Question: I am trying to normalize an address.
The diagram below shows the relevant tables for this question I believe. I want to know how ZipCodes should be integrated into the model. This would be for international addresses so I know that a Zip/PostalCode is not used everywhere. I think City::ZipCode is 1::0-n (I have read others saying this is not always the case but they never provided evidence). If they are correct then I guess this would be a many-to-many relationship. Since each Address can only have at most one ZipCode while a ZipCode can contain many addresses I am lost at how to normalize this model.
Since the Address may or may not contain a contain a ZipCode I need to refrain from having that as a nullable FK in the Address table.
Just want to emphasize that . It is only used as a reference and to address my concern of where to include zipcodes into the model.

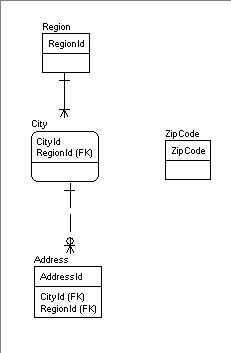
Answer: To normalise the schema you have; add a table Address-ZipCode table, with foreign keys Address ID and Zip Code; and primary key Address Id - identical to that in the Address table. Then include the Zip codes by using a Left Join between address and the new table. The new table will only be populated when an address has a zipcode.
However, I would suggest that if you are trying to accommodate international addresses, the schema you have is likely to be inadequate - you will need multiple address lines and more levels of category than shown in your diagram. Categories missed include country, sub-region, town, and possibly others.
My answer <URL> comprehensively. This is massive overkill unless you are dealing with millions of addresses in each of multiple countries.